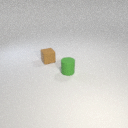
small green rubber cylinder to the right of small brown rubber cube